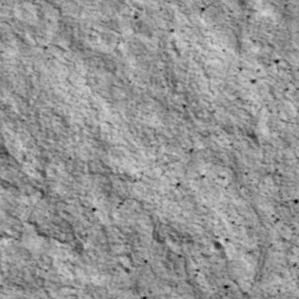
Label: non_frost